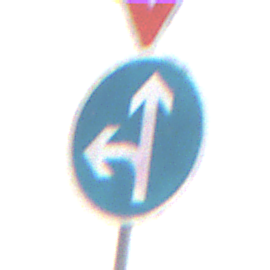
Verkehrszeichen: VorgeschriebeneFahrtrichtungGeradeausOderLinks
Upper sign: VorfahrtGewaehren
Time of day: MorningAfternoon
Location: Outdoor (Nature)
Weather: PartlyCloudy
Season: NotSpecified
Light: Natural